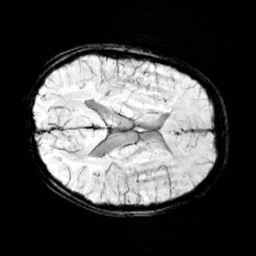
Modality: minIP
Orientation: axial
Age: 10
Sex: female
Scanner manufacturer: siemens
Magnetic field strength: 3 T
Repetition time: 0.027 s
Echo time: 0.02 s